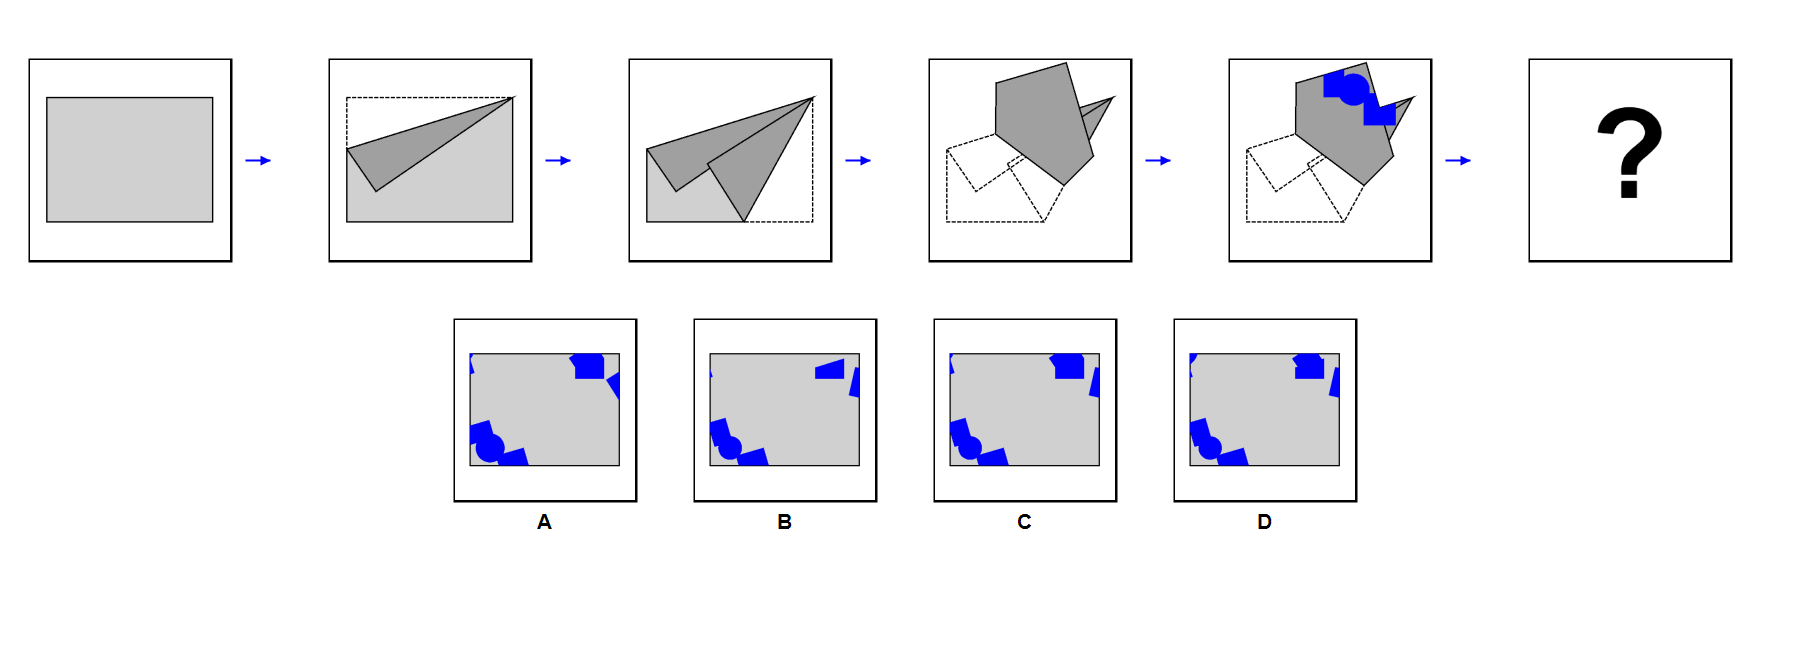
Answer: A